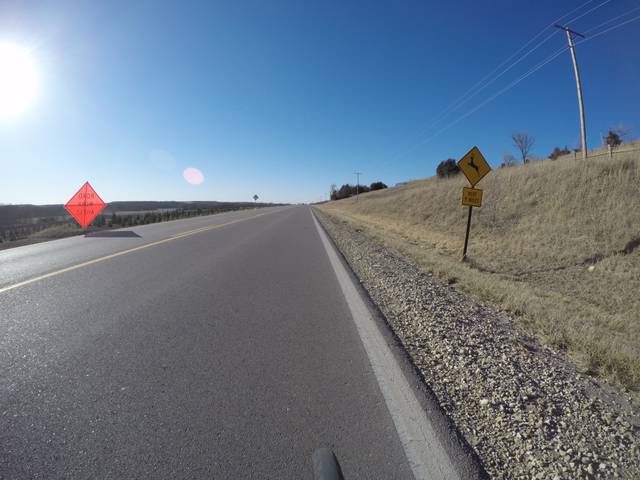
Region: United States
Coordinates: 39.196, -96.649